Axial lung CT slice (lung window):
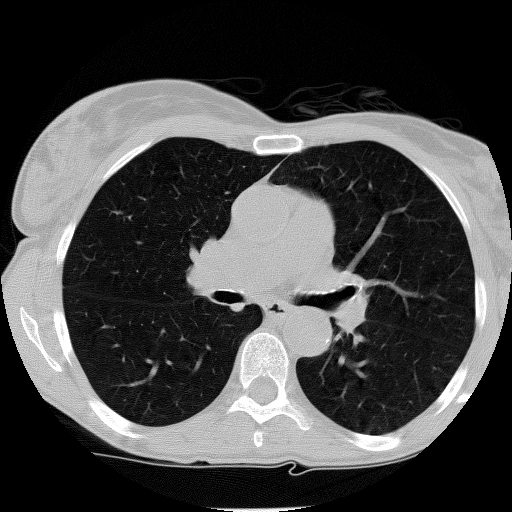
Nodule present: no